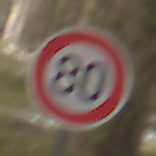
Verkehrszeichen: Geschwindigkeit80
Umgebung: Outdoor, Nature
Tageszeit: MorningAfternoon
Wetter: Overcast
Licht: Natural
Jahreszeit: Winter
Kontrast: LowContrast